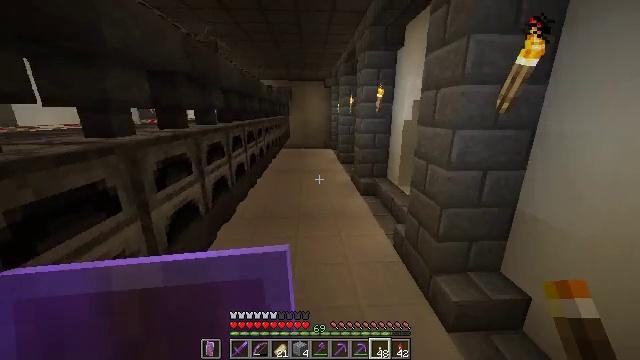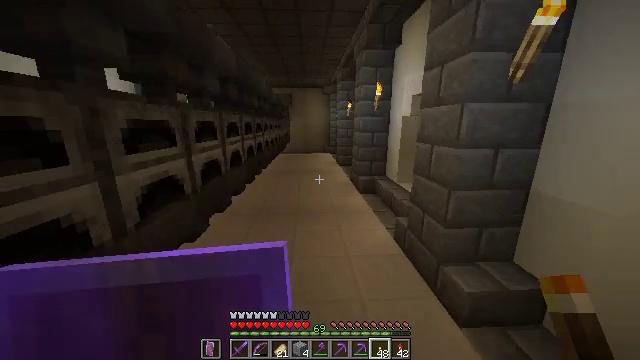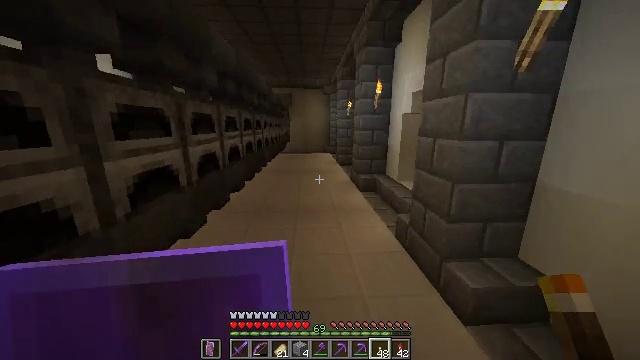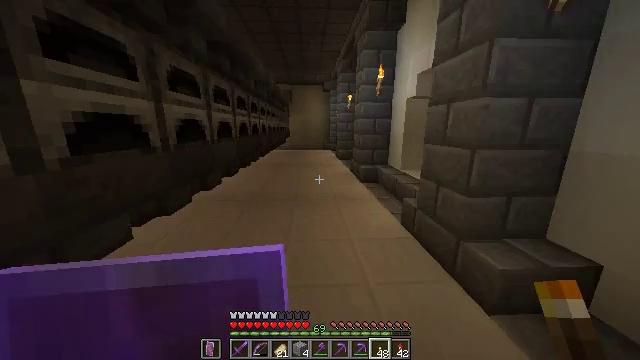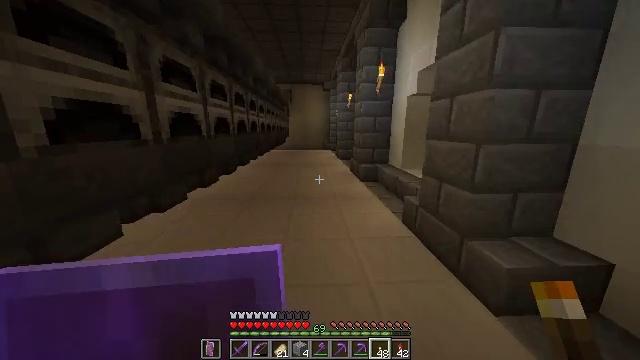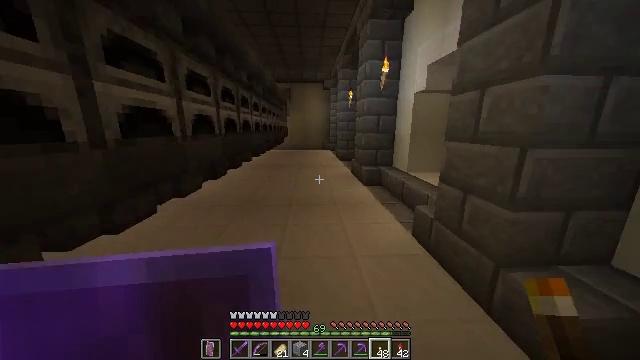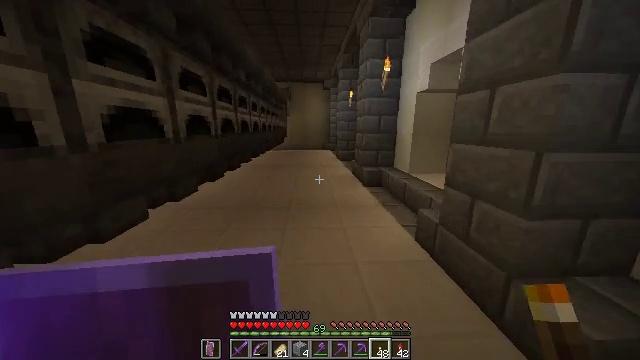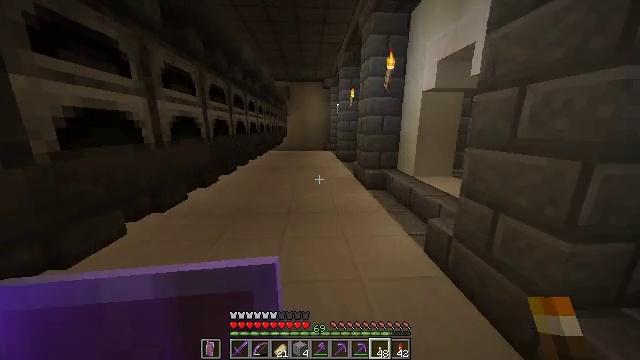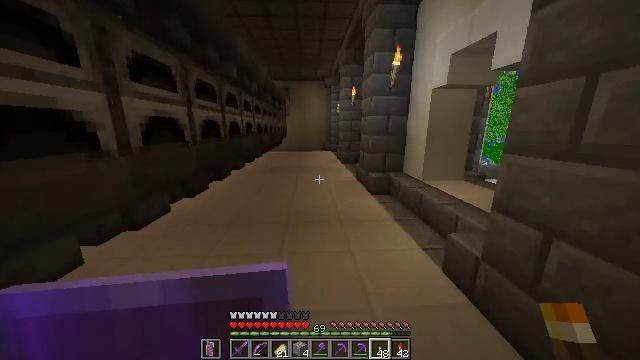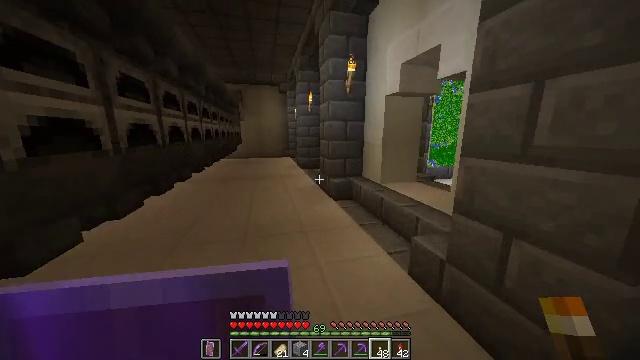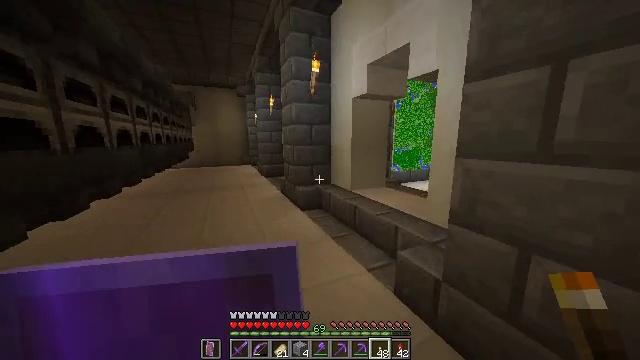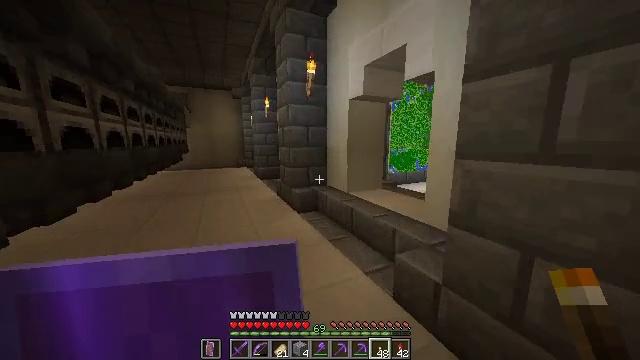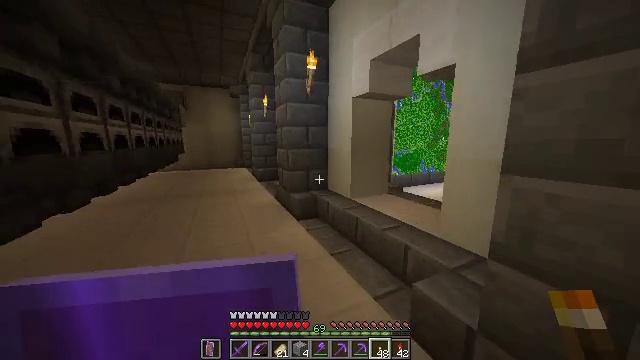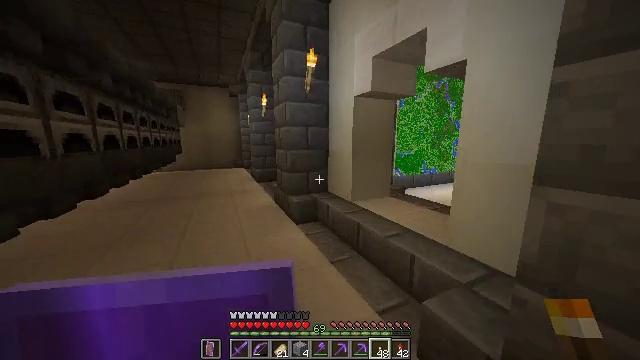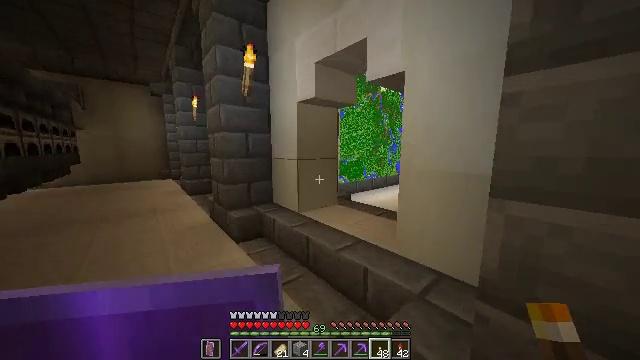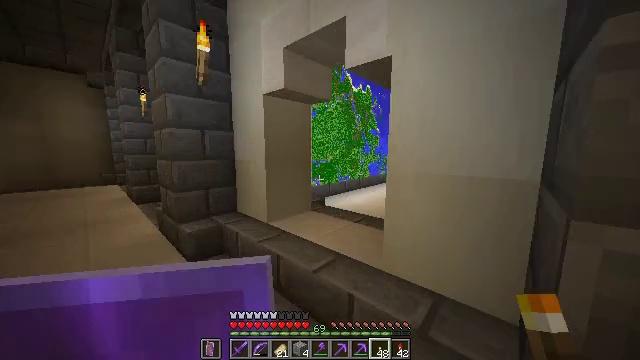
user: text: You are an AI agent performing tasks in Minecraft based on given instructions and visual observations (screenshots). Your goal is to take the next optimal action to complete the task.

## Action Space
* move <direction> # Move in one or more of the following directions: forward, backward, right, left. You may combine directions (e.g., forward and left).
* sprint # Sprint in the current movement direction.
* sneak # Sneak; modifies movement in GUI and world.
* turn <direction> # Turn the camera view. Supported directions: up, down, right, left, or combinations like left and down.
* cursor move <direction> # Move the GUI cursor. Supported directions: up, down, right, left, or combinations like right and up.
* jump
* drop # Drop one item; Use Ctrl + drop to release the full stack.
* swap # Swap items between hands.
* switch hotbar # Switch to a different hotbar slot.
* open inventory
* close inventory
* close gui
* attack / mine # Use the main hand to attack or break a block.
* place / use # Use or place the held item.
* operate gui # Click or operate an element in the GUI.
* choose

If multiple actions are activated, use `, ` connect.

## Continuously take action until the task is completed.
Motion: motion action
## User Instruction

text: Use the crafting table to craft polished andesite.
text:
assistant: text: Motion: move forward, sprint, turn up
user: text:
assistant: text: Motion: move forward, sprint
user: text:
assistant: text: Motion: move forward, sprint
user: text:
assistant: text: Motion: move forward, sprint
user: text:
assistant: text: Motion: move forward, sprint
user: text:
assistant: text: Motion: move forward, sprint
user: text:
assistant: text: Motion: move forward, sprint
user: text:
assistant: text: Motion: move forward, sprint
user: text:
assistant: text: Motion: move forward, sprint, turn right and up
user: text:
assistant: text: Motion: move forward, sprint, turn right and up
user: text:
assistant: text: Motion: move forward, sprint, turn right
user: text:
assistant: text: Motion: move forward, sprint
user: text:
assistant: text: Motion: move forward, sprint
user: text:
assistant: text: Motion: move forward, sprint, turn right and up
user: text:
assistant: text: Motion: move forward, sprint, turn right
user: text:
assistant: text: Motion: move forward, sprint
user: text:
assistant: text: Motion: move forward, sprint
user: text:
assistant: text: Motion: move forward, sprint
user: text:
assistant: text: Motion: move forward, sprint, turn right and down
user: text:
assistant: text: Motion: move forward, sprint, turn right and down
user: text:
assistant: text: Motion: move forward, sprint
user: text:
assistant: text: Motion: move forward, sprint
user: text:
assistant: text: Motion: move forward, sprint
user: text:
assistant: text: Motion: move forward, sprint
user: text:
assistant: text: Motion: move forward, sprint
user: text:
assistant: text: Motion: move forward, sprint
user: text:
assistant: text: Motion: move forward, sprint
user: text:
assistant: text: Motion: move forward, sprint
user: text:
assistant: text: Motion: move forward, sprint, turn right
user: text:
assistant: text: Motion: move forward, sprint, turn right